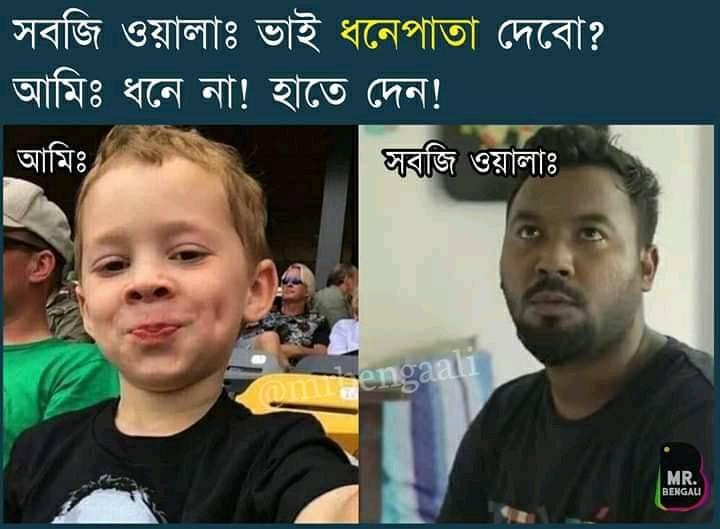
Text: সবজি ওয়ালাঃ ভাই ধনেপাতা দেবো? আমিঃ ধনে না ! হাতে দেন ! আমিঃ সবজি ওয়ালাঃ
Label: Non Hate